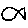
Label: fish